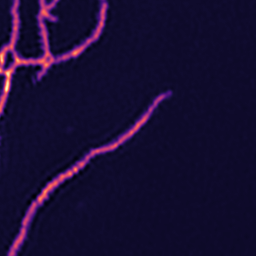
Label: Super-resolution ER image